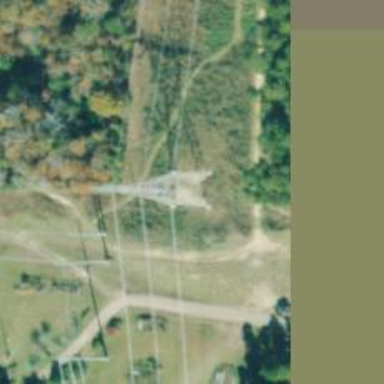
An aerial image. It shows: Lattice structure tower.